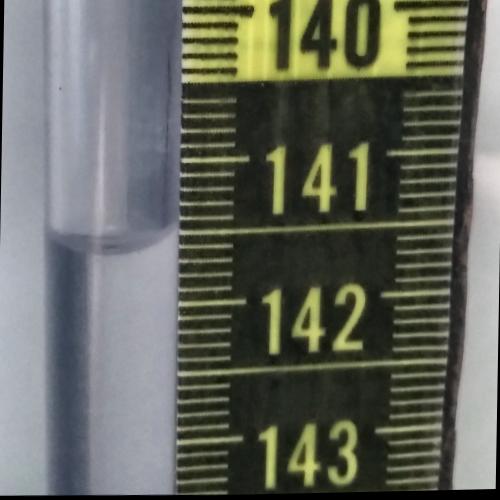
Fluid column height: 141.6 cm